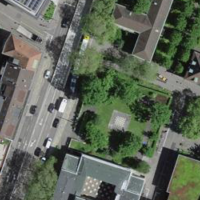
EUNIS habitat code: 54
Species observed at this site:
Sedum album
Jasminum nudiflorum
Pinus sylvestris